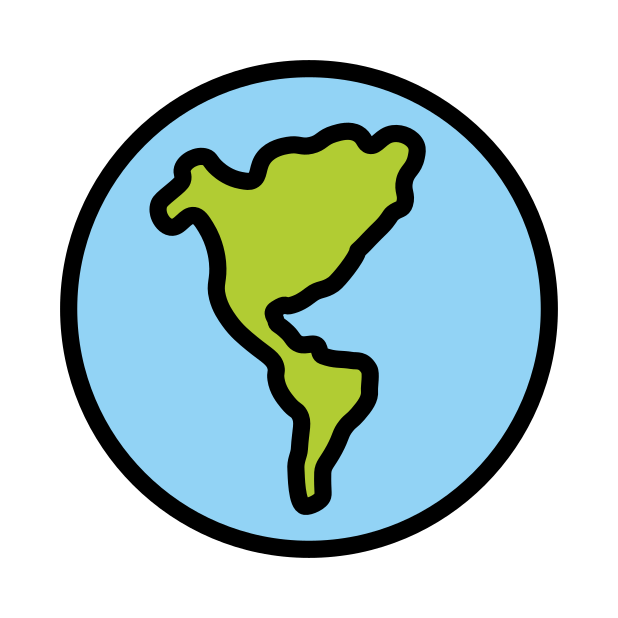
globe showing Americas